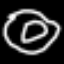
Label: donut